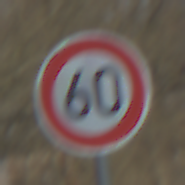
Verkehrszeichen: Geschwindigkeit60
Umgebung: Outdoor, Suburban
Tageszeit: MorningAfternoon
Wetter: PartlyCloudy
Licht: Natural
Jahreszeit: NotSpecified
Kontrast: HighContrast